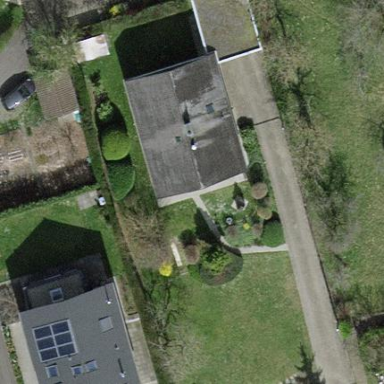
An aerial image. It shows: Garden enclosed by fence.